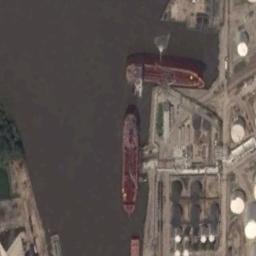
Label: ship